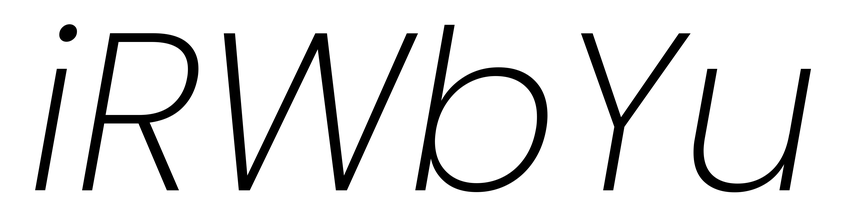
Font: Poppins-ExtraLightItalic